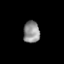
Tissue: lung
Cell type: Epithelial cells
Senescence score: 0.2425
Nuclear area (px): 347
Mean DAPI intensity: 143.597